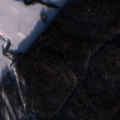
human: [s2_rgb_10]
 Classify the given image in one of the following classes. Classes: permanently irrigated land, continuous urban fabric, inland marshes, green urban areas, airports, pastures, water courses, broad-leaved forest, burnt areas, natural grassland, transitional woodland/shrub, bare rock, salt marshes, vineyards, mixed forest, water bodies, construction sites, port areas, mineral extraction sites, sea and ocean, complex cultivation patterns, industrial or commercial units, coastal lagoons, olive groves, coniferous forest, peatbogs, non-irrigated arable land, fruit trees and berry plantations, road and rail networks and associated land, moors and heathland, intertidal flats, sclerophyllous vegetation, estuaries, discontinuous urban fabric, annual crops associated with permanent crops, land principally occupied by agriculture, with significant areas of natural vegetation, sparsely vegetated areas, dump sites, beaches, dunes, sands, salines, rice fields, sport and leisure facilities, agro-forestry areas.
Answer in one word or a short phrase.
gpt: non-irrigated arable land, land principally occupied by agriculture, with significant areas of natural vegetation, broad-leaved forest, mixed forest